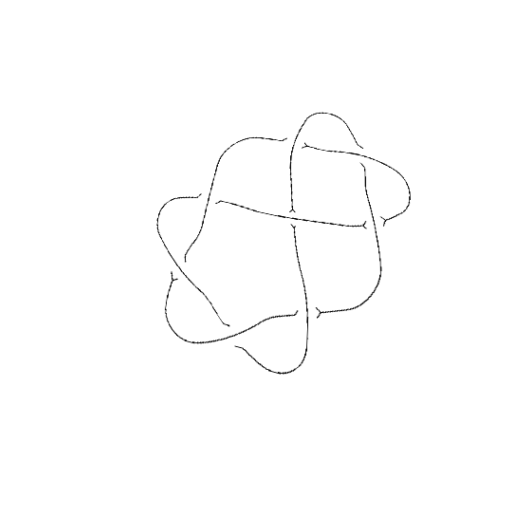
Crossing number: 8